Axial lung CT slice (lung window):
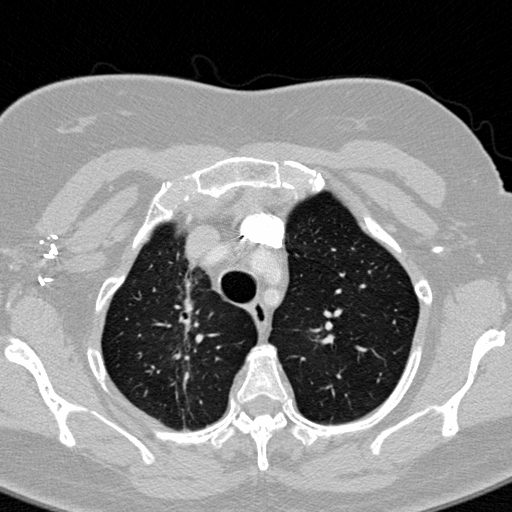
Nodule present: no